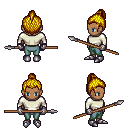
a pixel art fantasy rpg character, female body template, human, dark skin, white long-sleeve shirt, teal pants, blonde short topknot hairstyle, metal gloves, metal boots, spear, four views (front, back, left, right), 2x2 character sprite sheet, small pixel art, hard edges, no anti-aliasing